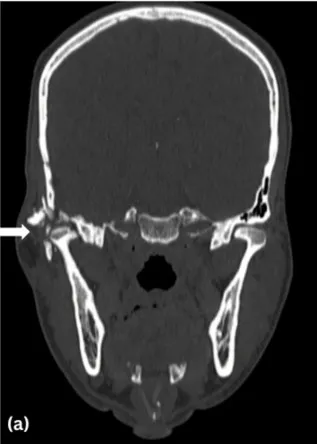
Coronal view.
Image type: radiology (ct)